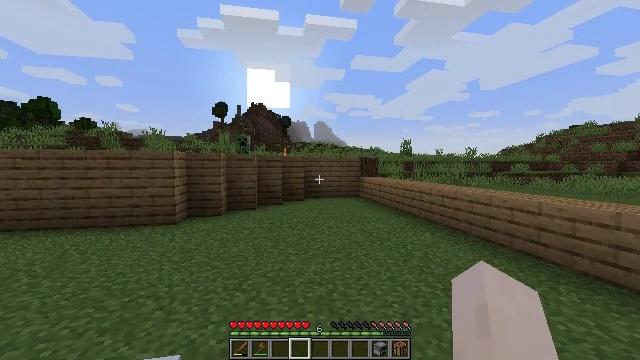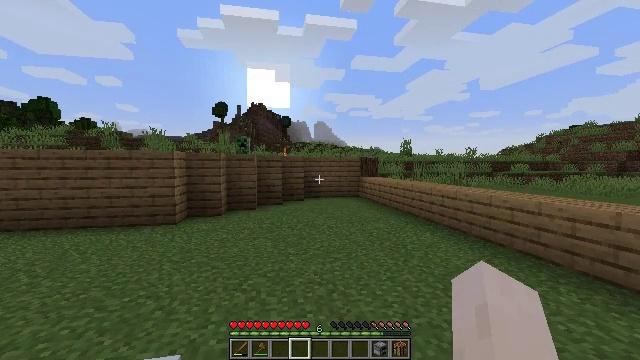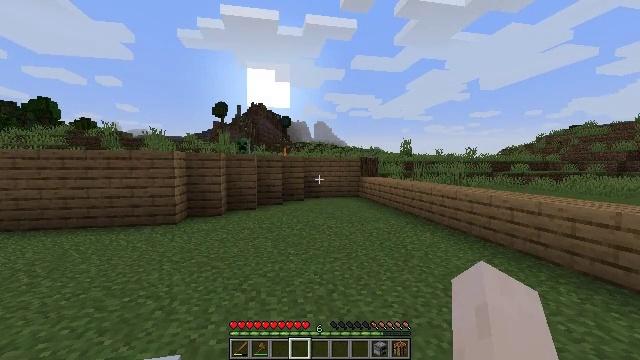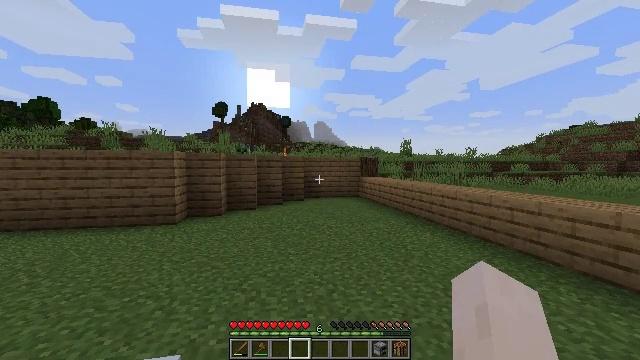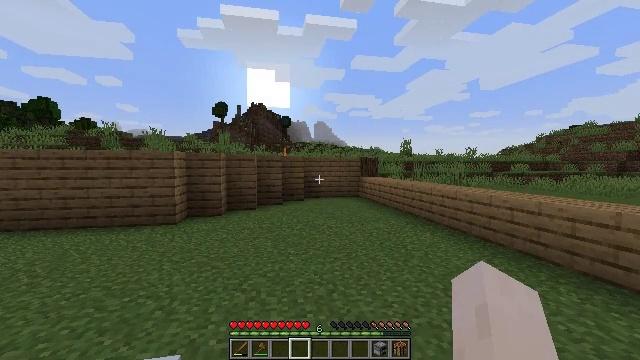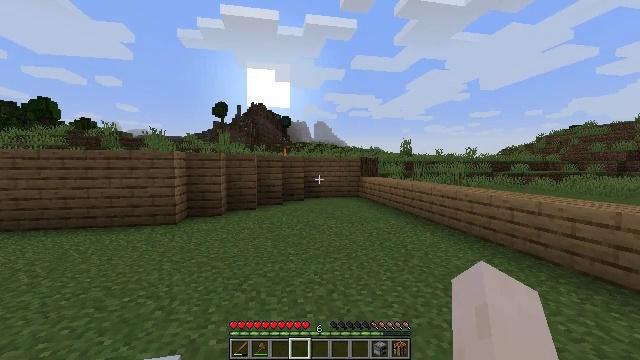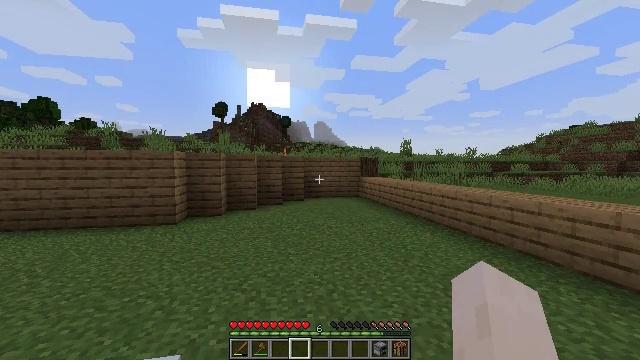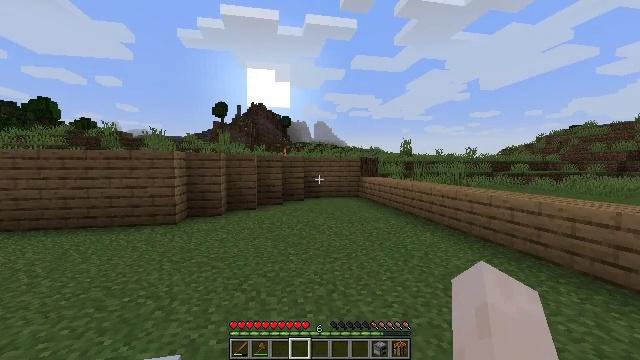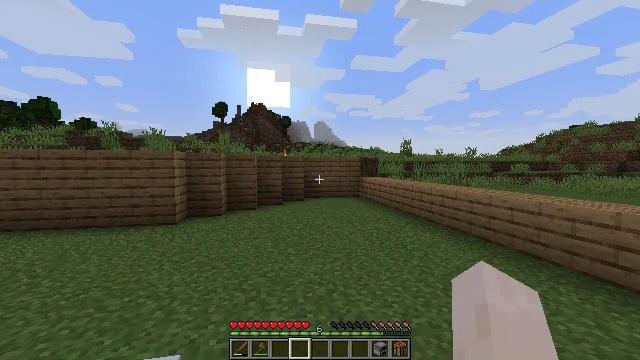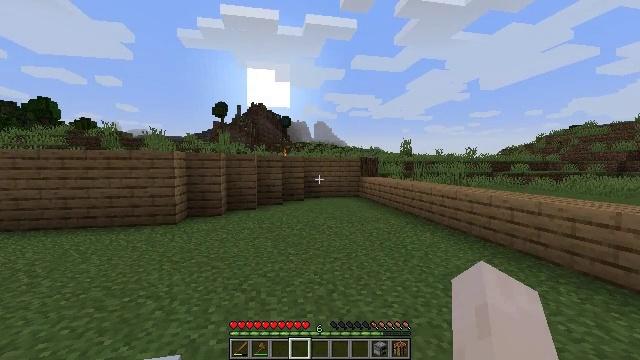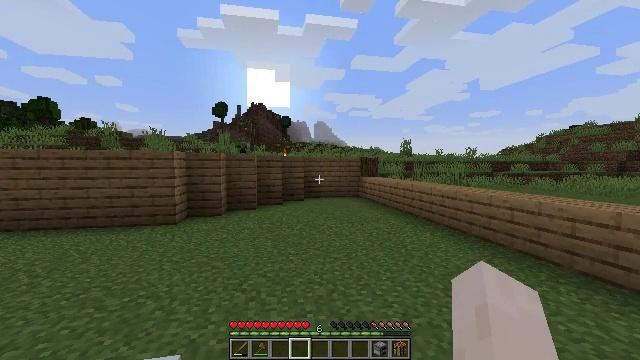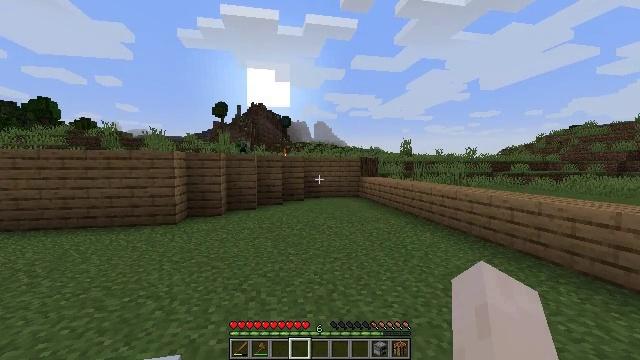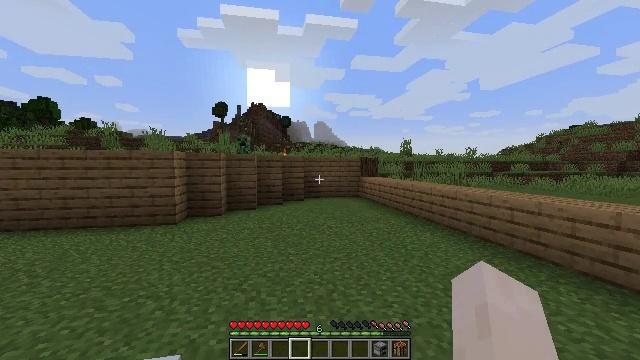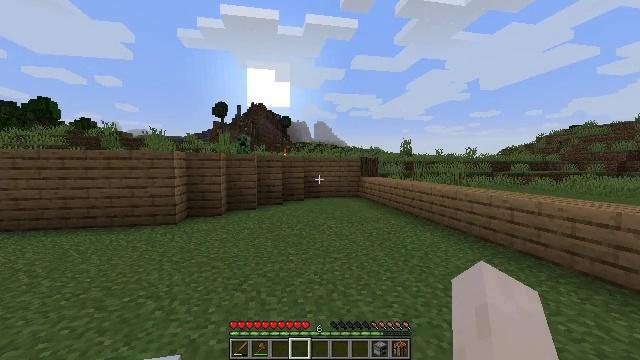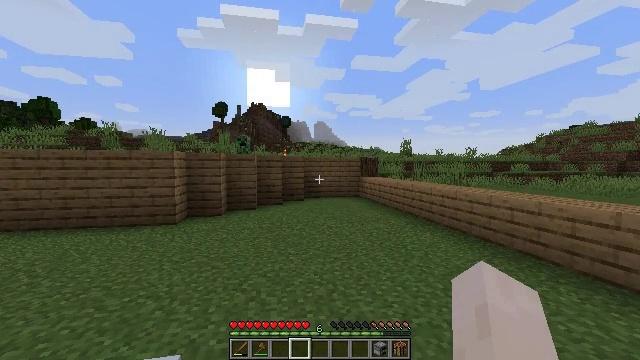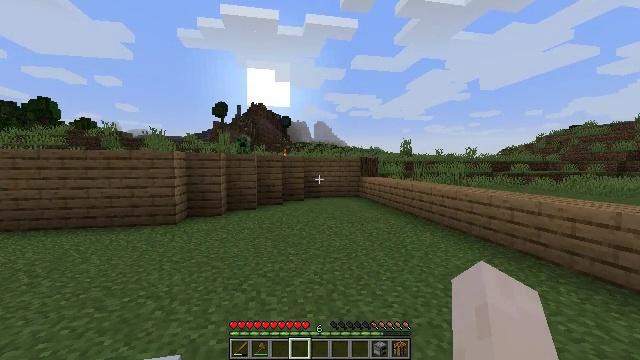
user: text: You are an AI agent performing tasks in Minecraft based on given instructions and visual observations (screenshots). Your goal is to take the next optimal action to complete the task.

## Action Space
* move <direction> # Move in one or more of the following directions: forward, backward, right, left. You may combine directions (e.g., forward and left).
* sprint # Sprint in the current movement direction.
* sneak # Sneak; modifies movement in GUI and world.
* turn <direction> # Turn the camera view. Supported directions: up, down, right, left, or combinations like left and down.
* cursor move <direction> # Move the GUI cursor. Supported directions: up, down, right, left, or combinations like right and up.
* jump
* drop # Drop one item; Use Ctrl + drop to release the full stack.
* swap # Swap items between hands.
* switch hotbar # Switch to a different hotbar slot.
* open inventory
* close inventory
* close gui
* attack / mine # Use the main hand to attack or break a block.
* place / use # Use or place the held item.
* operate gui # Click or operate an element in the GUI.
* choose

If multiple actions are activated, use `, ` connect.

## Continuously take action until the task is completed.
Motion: motion action
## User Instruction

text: Mine the white bed.
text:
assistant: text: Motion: no_op
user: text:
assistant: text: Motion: no_op
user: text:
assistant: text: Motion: no_op
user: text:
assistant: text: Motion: no_op
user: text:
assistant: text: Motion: no_op
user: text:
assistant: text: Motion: no_op
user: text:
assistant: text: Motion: no_op
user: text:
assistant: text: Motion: no_op
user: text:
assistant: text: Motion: no_op
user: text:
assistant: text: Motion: no_op
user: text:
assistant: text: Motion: no_op
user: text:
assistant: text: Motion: no_op
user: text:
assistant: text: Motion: no_op
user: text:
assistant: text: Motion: no_op
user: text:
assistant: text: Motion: no_op
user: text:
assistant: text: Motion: no_op
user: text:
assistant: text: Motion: no_op
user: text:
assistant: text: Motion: no_op
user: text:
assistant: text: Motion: no_op
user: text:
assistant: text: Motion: no_op
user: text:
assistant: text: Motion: no_op
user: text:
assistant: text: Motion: no_op
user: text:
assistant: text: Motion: no_op
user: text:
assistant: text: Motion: no_op
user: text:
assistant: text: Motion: no_op
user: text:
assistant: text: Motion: turn left
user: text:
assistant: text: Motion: turn left
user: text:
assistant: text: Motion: turn left
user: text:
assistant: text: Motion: no_op
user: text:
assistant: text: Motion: no_op